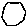
Label: hexagon